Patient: sex M, age 30
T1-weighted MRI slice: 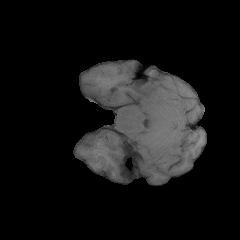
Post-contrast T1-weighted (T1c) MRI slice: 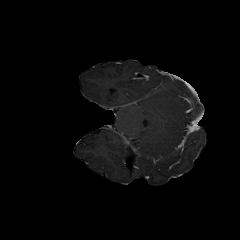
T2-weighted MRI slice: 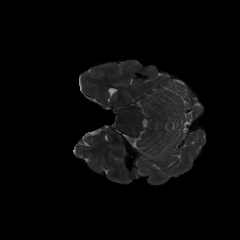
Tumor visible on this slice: no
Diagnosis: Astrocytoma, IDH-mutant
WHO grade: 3